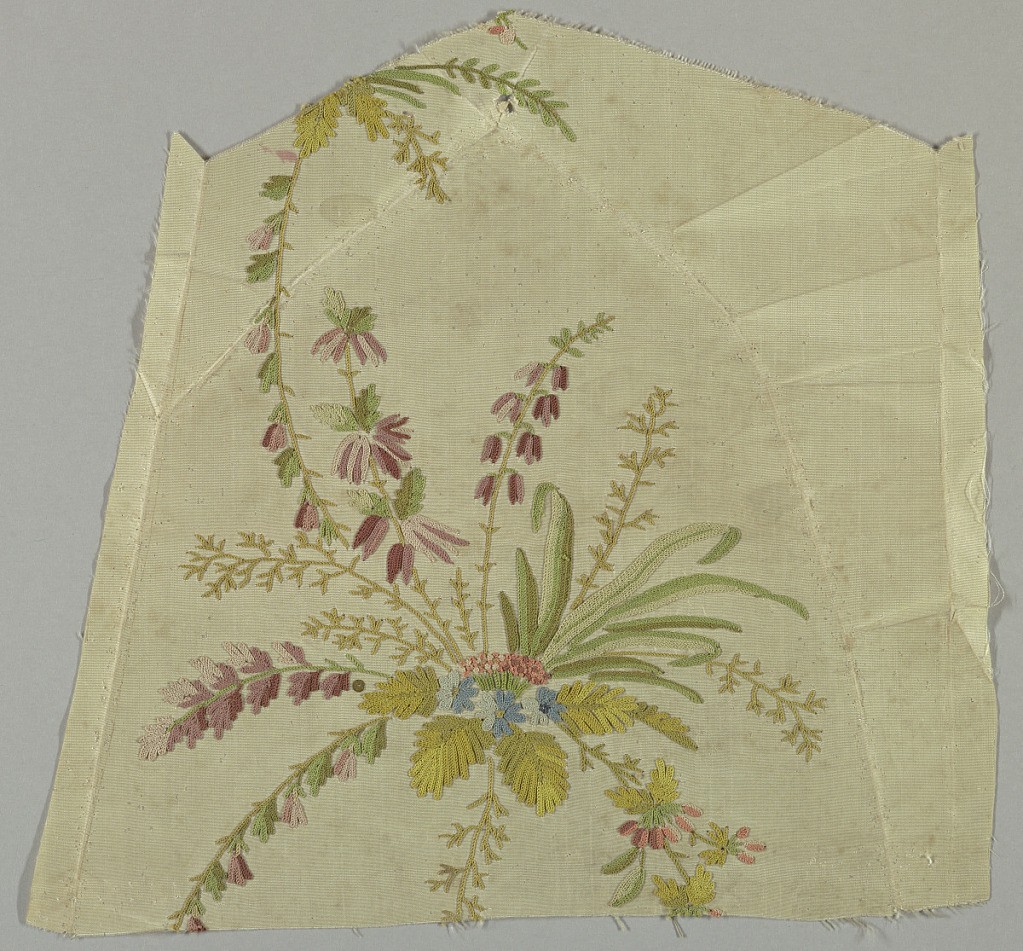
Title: Textile
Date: ca. 1770
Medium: silk Technique: chain stitch embroidery on taffeta
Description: White taffeta embroidered in colored silks in design showing an ornament composed of flowers and leaves.